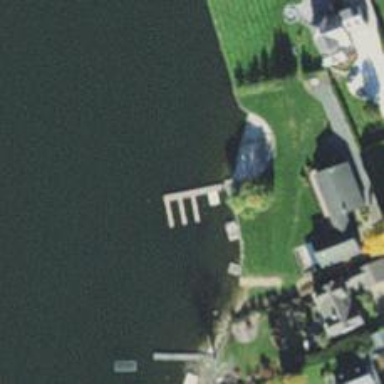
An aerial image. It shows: Man-made pier.